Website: apple
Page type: address-validator
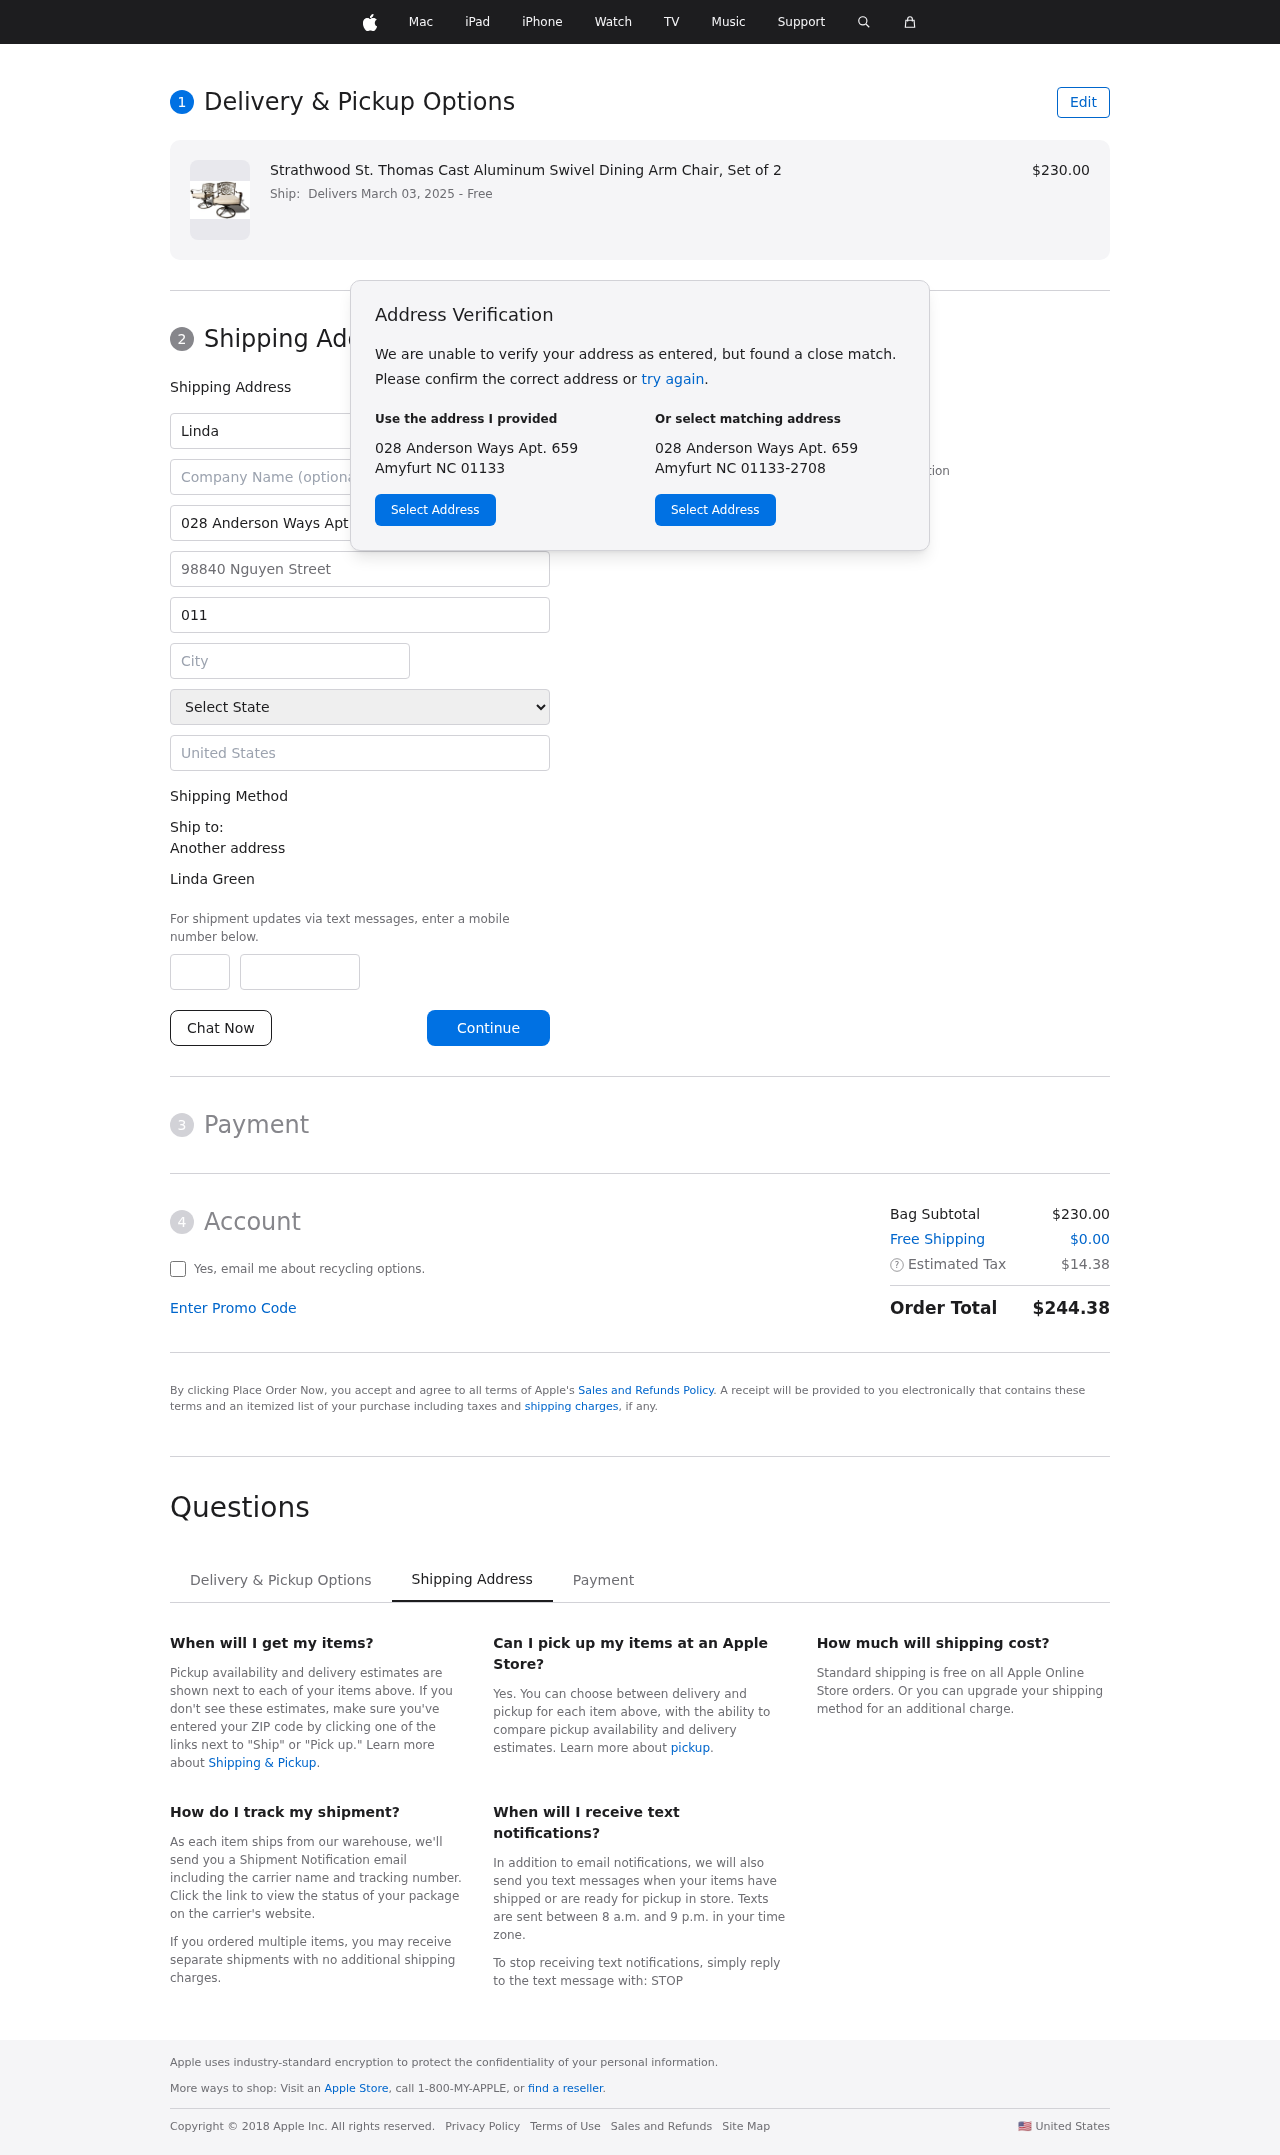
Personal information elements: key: PII_CITY
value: Amyfurt
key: PII_COUNTRY
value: United States
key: PII_FIRSTNAME
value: Linda
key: PII_FULLNAME
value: Linda Green
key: PII_LASTNAME
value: Green
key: PII_PHONE_AREA
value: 622
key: PII_PHONE_SUFFIX
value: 6405
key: PII_POSTCODE
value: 01133
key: PII_STATE
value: North Carolina
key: PII_STREET
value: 028 Anderson Ways Apt. 659
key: PII_STREET2
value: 98840 Nguyen Street
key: PII_CITY_STATE_ZIP
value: Amyfurt NC 01133
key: PII_STATE_ABBR
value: NC
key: PII_POSTCODE_FULL
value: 01133
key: PII_POSTCODE_NUMERIC
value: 1133
Product elements: key: PRODUCT1_NAME
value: Strathwood St. Thomas Cast Aluminum Swivel Dining Arm Chair, Set of 2
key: PRODUCT1_PRICE
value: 230
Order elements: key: ORDER_DELIVERY_DATE
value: Delivers March 03, 2025
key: ORDER_SUBTOTAL
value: $230.00
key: ORDER_SHIPPING_COST
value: $0.00
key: ORDER_TAX
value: $14.38
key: ORDER_TOTAL
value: $244.38